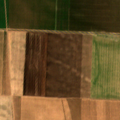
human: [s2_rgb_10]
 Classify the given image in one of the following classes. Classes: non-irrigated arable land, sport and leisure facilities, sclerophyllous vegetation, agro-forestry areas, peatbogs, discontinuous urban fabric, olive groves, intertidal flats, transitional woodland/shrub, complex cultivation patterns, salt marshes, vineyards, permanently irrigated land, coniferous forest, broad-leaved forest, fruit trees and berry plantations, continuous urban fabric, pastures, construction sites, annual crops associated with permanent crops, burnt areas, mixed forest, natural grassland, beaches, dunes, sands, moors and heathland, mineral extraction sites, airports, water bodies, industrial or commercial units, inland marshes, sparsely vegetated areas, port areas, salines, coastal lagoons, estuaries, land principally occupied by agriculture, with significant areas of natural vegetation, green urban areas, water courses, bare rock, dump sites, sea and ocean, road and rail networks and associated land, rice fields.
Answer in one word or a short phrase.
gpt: non-irrigated arable land